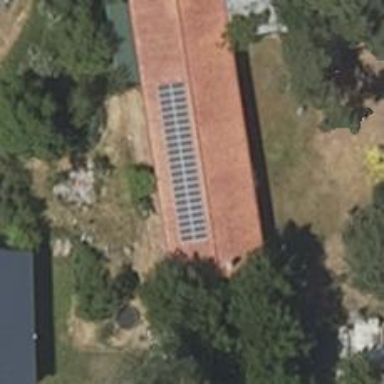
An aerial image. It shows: Solar-powered generator using photovoltaic technology. This small installation generates electricity through solar photovoltaic panels.